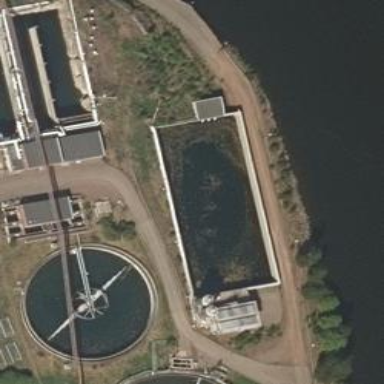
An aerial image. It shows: Image of wastewater.